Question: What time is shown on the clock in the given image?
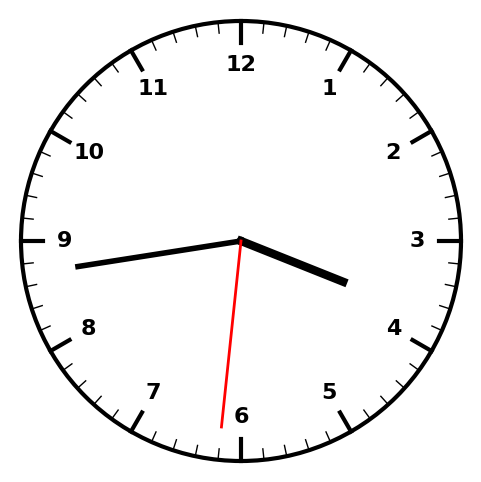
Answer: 03:43:31